Question: I'm a newbie in Python.
I'm trying to do something like this. Iterate an array, compare the value with a constant and assign values to another array.

Thanks in advance!
Regards
Eduardo
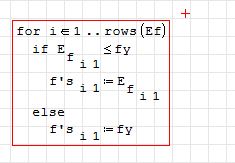
Answer: The question needs to be more specific BTW look how the element of a numpy 'array' are accessed and modified:
'''
>>> # generating a random numpy array
... np_array = numpy.random.randint(0,100,10)
>>> np_array
45: array([22, 71, 40, 83, 33, 52, 29, 31, 77, 87])
>>> # Replacing 26 with 30
... np_array[np_array == 26] = 30
>>> np_array
46: array([22, 71, 40, 83, 33, 52, 29, 31, 77, 87])
>>> # multiplying all the numbers less than 50 by 10
... np_array[np_array < 50] *= 10
>>> np_array
47: array([220, 71, 400, 83, 330, 52, 290, 310, 77, 87])
'''
<URL>